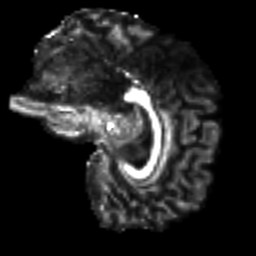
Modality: FA
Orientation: sagittal
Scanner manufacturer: siemens
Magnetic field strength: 3 T
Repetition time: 9.6 s
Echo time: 0.077 s